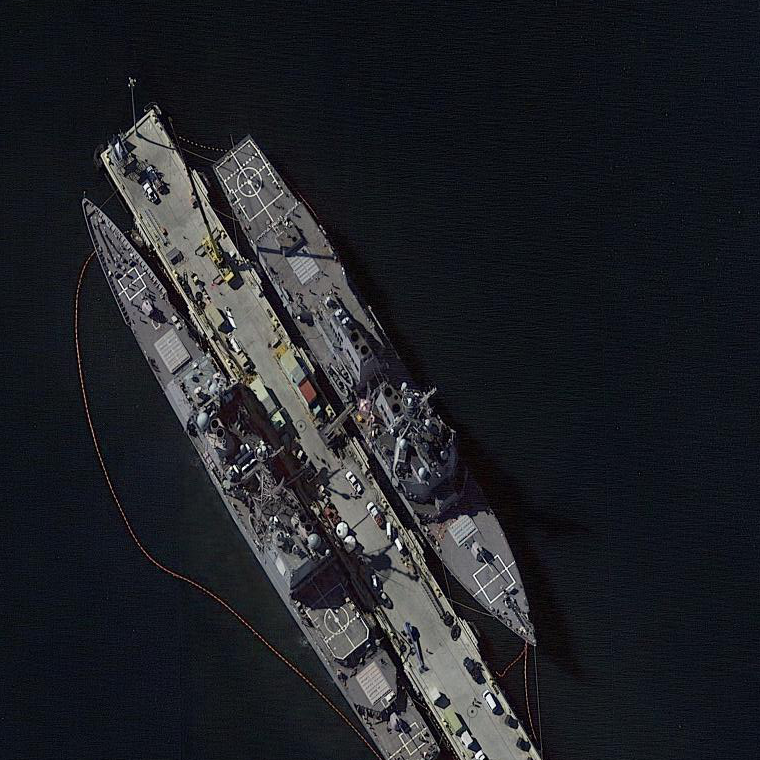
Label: destroyer